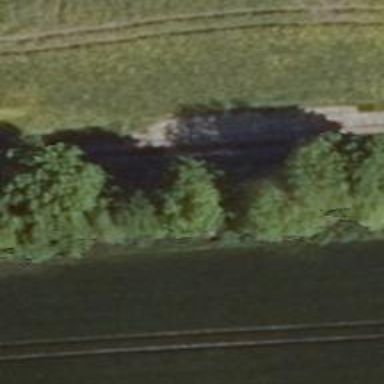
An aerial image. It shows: Row of trees in natural setting.